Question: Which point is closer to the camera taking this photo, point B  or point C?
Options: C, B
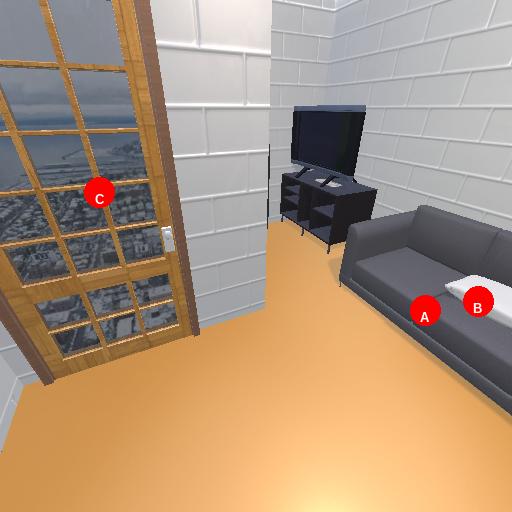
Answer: C